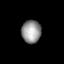
Tissue: lung
Cell type: Epithelial cells
Senescence score: 0.1221
Nuclear area (px): 436
Mean DAPI intensity: 148.619